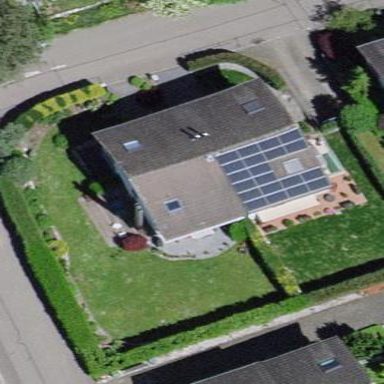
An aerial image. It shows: Semi-detached house.